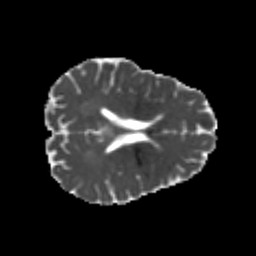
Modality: MD
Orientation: axial
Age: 25
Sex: male
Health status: healthy
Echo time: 0.074 s